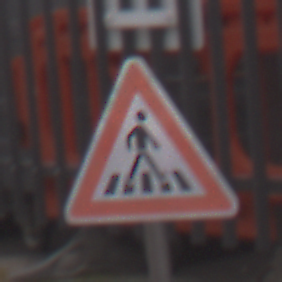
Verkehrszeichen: FussgaengerueberwegLinks
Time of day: MorningAfternoon
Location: Outdoor (Urban)
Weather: Overcast
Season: NotSpecified
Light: Natural